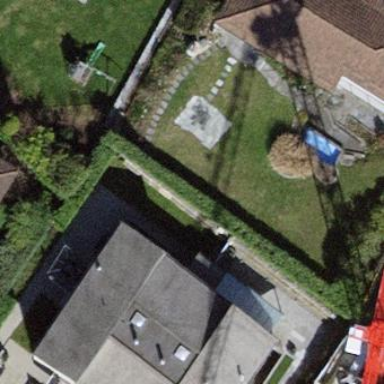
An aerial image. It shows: Semi-detached house.